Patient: sex F, age 60
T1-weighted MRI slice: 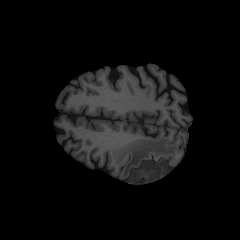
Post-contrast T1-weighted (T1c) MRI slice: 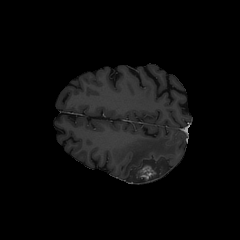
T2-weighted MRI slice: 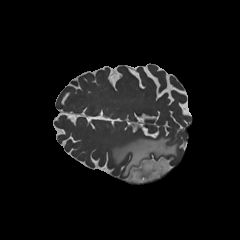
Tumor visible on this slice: yes
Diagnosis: Glioblastoma, IDH-wildtype
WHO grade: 4